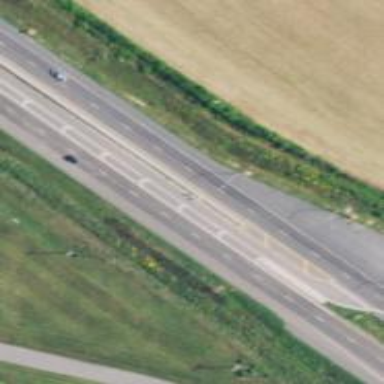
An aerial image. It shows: Trunk link highway.